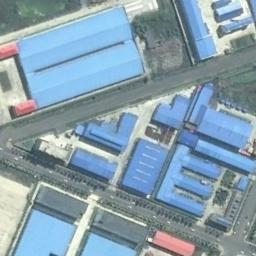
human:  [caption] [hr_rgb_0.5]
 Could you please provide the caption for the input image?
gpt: Neatly planned factories and roads in an industrial area with large green areas .

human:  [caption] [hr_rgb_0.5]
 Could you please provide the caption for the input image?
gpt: The industrial area has some neatly arranged blue workshops and some roads go through the industrial area .

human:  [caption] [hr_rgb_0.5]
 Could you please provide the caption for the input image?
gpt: The industrial house is in good order .

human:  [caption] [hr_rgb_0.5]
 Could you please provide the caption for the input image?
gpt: There are many houses of different shapes and sizes in the industrial zone .

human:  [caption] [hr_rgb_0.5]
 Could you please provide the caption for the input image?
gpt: There are some blue buildings on the industrial area .